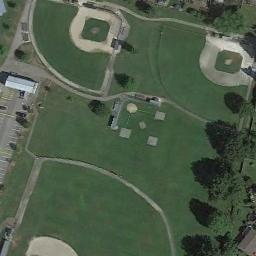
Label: baseball_diamond